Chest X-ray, AP view. Patient: 6 years old, sex M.
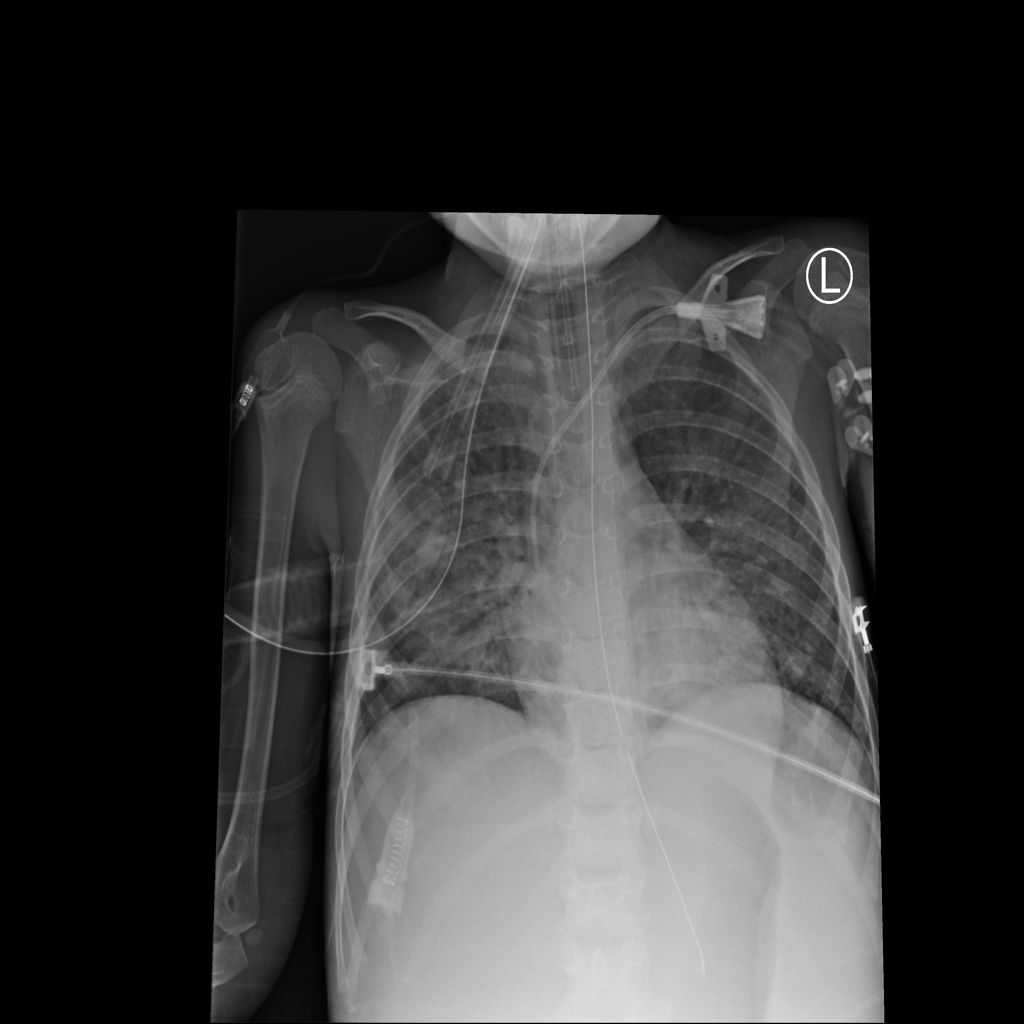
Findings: Infiltration, Nodule